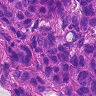
Metastatic tissue present: yes